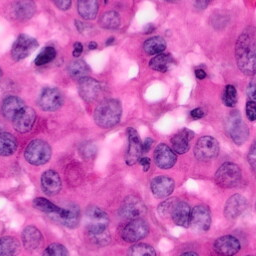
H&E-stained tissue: Pancreatic